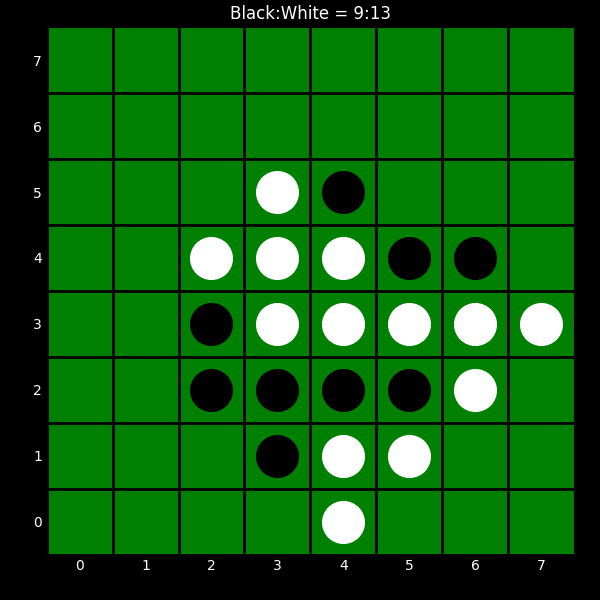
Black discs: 9
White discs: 13